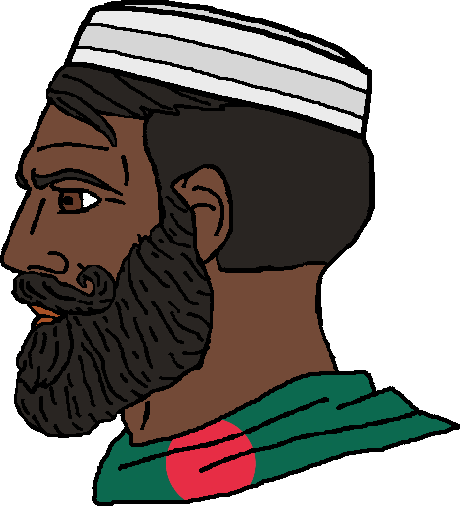
Label: 4_Yes_Chad